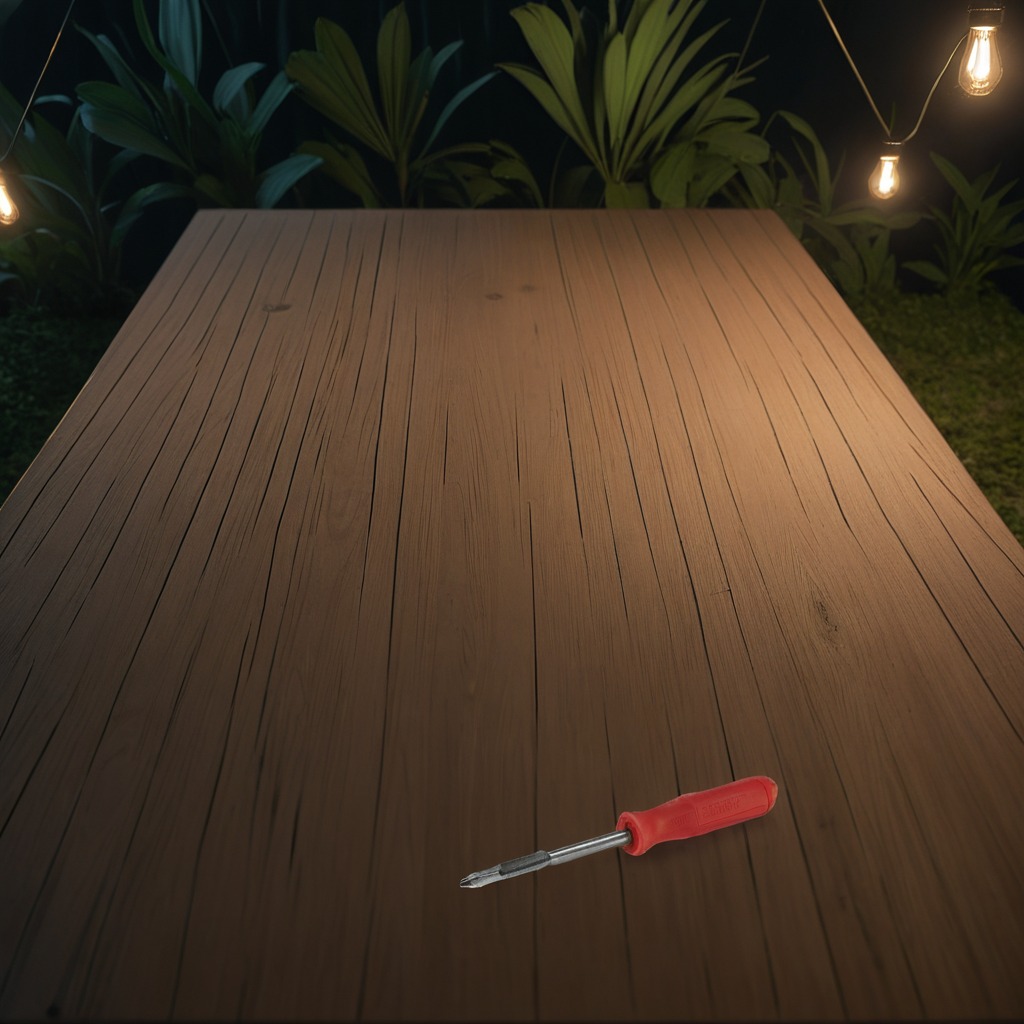
A screwdriver lying on a wooden table inside a jungle field workshop tent at night.